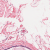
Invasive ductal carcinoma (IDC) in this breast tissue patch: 0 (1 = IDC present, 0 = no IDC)